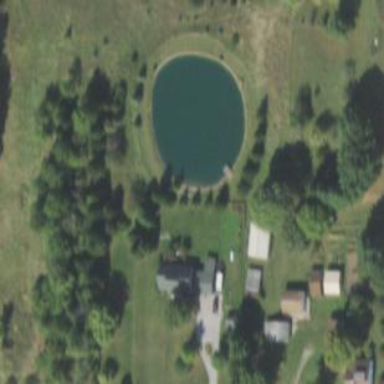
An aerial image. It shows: Pond serving as swimming area in the natural surroundings.